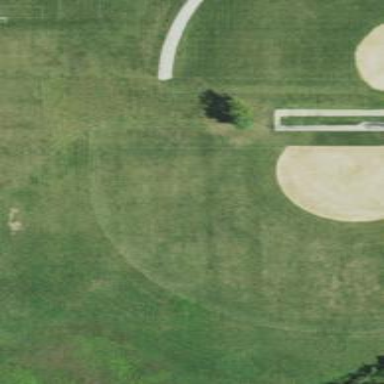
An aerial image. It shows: Baseball pitch for leisure and sports activities.